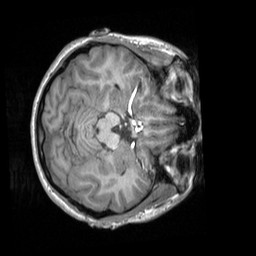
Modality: T1w
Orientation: axial
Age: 21
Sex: female